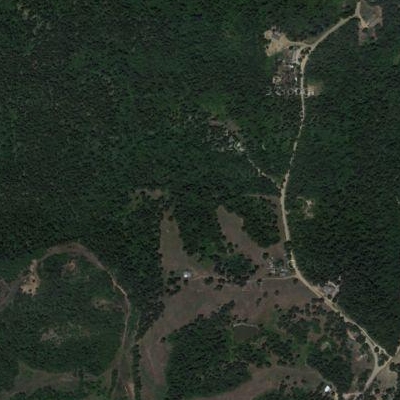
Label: Forest